Question: I have published a new update of my App. After publishing it got a warning like "Warning: Your active APK supports less devices then the previous APK. Some users won't get the update."
So i've compared the details of the current and the prior APK. There is only one difference: The new one has the additional entry "Native Platform: simple-xml.2.6.9.jar".
Do you think that there is a problem with it? Acutally i've intergrated the .jar into my android project.

Additionally, the developer console shows me that the app is now compatible with 0 devices... if i search for a certain device i get a notice that it's because of my manifest settings.
'''
<?xml version="1.0" encoding="utf-8"?>
<manifest xmlns:android="http://schemas.android.com/apk/res/android"
package="edu.kit.aifb.nukit"
android:versionCode="8"
android:versionName="@string/app_versionName" >
<uses-permission android:name="android.permission.INTERNET" />
<uses-permission android:name="android.permission.ACCESS_NETWORK_STATE" />
<uses-permission android:name="android.permission.VIBRATE"/>
<uses-sdk
android:minSdkVersion="7"
android:targetSdkVersion="17" />
<application
android:icon="@drawable/ic_launcher"
android:label="@string/app_name"
android:theme="@style/Theme.KIT.Styled"
android:allowBackup="true" >
<activity
android:name="edu.kit.aifb.nukit.gui.SplashScreenActivity"
android:label="@string/app_name"
android:screenOrientation="portrait"
android:theme="@style/Theme.Sherlock.Light.NoActionBar"
android:clearTaskOnLaunch="true" >
<intent-filter>
<action android:name="android.intent.action.MAIN" />
<category android:name="android.intent.category.LAUNCHER" />
</intent-filter>
</activity>
<activity
android:name="edu.kit.aifb.nukit.gui.ChooseCourseActivity"
android:screenOrientation="portrait"></activity>
<activity
android:name="edu.kit.aifb.nukit.gui.QuestioningAndVotingActivity"
android:screenOrientation="portrait"
android:windowSoftInputMode="stateHidden"></activity>
<activity
android:name="edu.kit.aifb.nukit.gui.AnswerQuestionActivity"
android:screenOrientation="portrait"></activity>
<activity
android:name="edu.kit.aifb.nukit.gui.ShowResultsActivity"
android:screenOrientation="portrait"></activity>
<activity
android:name="edu.kit.aifb.nukit.gui.ImpressumActivity"
android:screenOrientation="portrait"></activity>
<activity
android:name="edu.kit.aifb.nukit.gui.LicensesActivity"
android:screenOrientation="portrait"
android:hardwareAccelerated="false"></activity>
<activity
android:name="edu.kit.aifb.nukit.gui.survey.SurveyListActivity"
android:screenOrientation="portrait"></activity>
<activity
android:name="edu.kit.aifb.nukit.gui.survey.QuestionActivity"
android:screenOrientation="portrait"
android:parentActivityName=".SurveyListActivity" >
<meta-data
android:name="android.support.PARENT_ACTIVITY"
android:value=".SurveyListActivity" />
</activity>
<activity
android:name="edu.kit.aifb.nukit.gui.survey.SurveyResultsActivity"
android:label="SurveyResultsActivity"
android:parentActivityName=".SurveyListActivity">
<meta-data
android:name="android.support.PARENT_ACTIVITY"
android:value=".SurveyListActivity" />
</activity>
</application>
'''
if i install the apk directly on my device, it works fine.
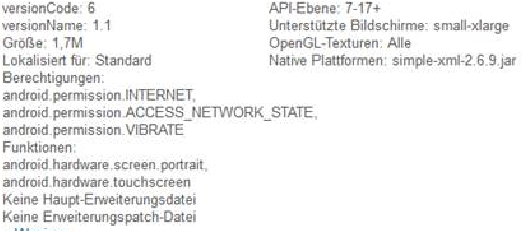
Answer: Alright, i fixed it.
The problem was that actualy only the SurveyLib.jar is using simple-xml-2.6.9.jar and the simplexml.jar was included within the SurveyLib.jar. So i think there was a problem dexing the simplexml.jar within surveylib.jar.
i've created the surveylib.jar again without simplexml.jar but included the simplexml.jar to the libs folder of my app.
now it works fine. thanks to you all for your help.